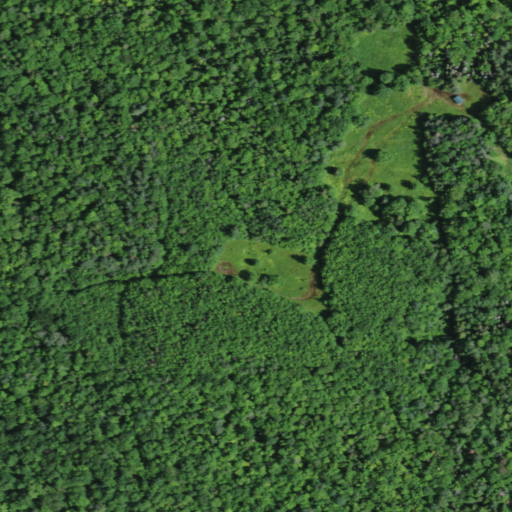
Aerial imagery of mountain in New York named Cheney Hill containing deciduous forest, mixed forest, and open development